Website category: phone
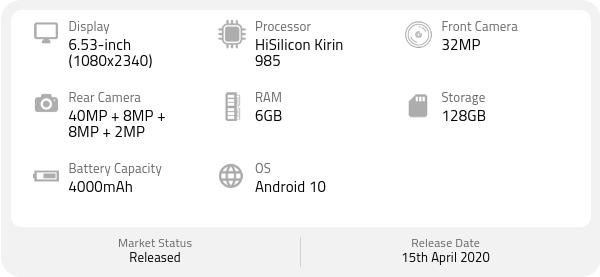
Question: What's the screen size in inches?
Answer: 6.53-inch

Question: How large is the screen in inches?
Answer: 6.53-inch

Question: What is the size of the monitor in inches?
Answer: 6.53-inch

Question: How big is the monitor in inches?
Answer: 6.53-inch

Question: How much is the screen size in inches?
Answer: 6.53-inch

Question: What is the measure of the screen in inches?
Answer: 6.53-inch

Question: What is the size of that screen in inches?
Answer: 6.53-inch

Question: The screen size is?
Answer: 6.53-inch

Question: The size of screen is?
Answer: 6.53-inch

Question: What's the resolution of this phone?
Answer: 1080x2340

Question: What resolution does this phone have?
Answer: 1080x2340

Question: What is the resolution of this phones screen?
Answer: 1080x2340

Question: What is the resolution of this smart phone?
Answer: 1080x2340

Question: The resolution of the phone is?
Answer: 1080x2340

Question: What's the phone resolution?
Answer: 1080x2340

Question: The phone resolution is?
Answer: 1080x2340

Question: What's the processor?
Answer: HiSilicon Kirin 985

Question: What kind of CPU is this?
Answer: HiSilicon Kirin 985

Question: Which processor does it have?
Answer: HiSilicon Kirin 985

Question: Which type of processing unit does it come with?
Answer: HiSilicon Kirin 985

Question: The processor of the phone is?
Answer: HiSilicon Kirin 985

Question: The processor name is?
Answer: HiSilicon Kirin 985

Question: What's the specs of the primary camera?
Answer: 40MP + 8MP + 8MP + 2MP

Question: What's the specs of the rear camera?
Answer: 40MP + 8MP + 8MP + 2MP

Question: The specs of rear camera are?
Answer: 40MP + 8MP + 8MP + 2MP

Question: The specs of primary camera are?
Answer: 40MP + 8MP + 8MP + 2MP

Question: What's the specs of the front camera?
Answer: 32MP

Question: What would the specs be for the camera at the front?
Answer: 32MP

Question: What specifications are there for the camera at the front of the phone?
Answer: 32MP

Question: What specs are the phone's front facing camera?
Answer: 32MP

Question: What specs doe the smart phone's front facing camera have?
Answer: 32MP

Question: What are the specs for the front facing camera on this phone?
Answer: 32MP

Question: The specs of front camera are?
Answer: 32MP

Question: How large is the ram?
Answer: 6GB

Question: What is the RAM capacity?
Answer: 6GB

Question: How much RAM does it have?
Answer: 6GB

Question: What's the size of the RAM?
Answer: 6GB

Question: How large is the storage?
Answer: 128GB

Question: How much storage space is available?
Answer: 128GB

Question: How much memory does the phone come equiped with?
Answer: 128GB

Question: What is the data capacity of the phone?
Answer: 128GB

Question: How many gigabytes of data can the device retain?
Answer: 128GB

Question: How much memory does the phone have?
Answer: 128GB

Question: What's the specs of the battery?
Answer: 4000mAh

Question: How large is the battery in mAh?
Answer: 4000mAh

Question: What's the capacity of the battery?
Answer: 4000mAh

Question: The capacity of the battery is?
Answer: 4000mAh

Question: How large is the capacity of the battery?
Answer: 4000mAh

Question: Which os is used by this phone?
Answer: Android 10

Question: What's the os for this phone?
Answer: Android 10

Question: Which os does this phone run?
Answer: Android 10

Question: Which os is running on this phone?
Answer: Android 10

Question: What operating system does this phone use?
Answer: Android 10

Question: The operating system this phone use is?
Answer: Android 10

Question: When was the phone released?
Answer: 15th April 2020

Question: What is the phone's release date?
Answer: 15th April 2020

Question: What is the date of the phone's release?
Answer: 15th April 2020

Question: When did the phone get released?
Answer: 15th April 2020

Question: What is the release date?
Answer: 15th April 2020

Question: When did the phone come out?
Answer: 15th April 2020

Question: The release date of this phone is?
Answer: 15th April 2020